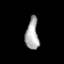
Tissue: prostate
Cell type: Fibroblasts
Senescence score: 0.7476
Nuclear area (px): 397
Mean DAPI intensity: 171.67